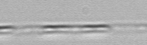
Label: Leptocylindrus